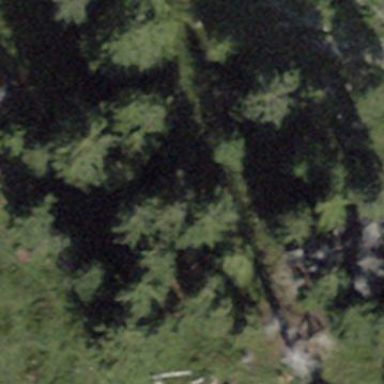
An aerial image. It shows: Forest area.